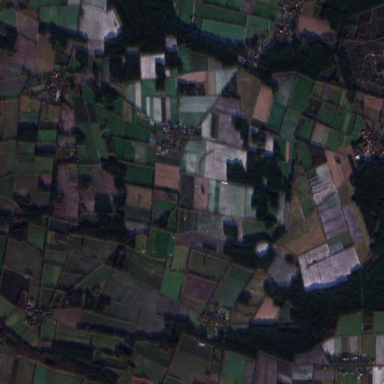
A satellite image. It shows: View of farmland.